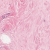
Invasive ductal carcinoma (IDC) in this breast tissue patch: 0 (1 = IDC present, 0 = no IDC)